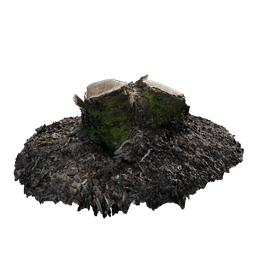
Label: nature